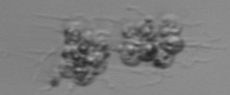
Label: Leptocylindrus_mediterraneus